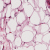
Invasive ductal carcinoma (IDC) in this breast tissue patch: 0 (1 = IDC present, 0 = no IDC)